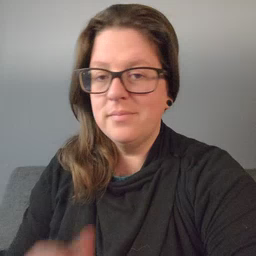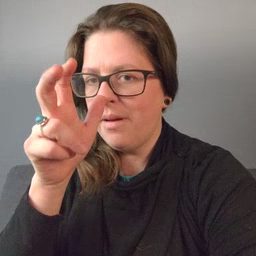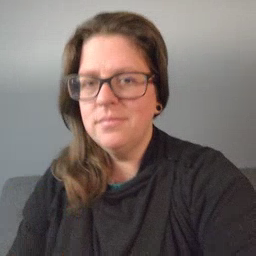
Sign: bug